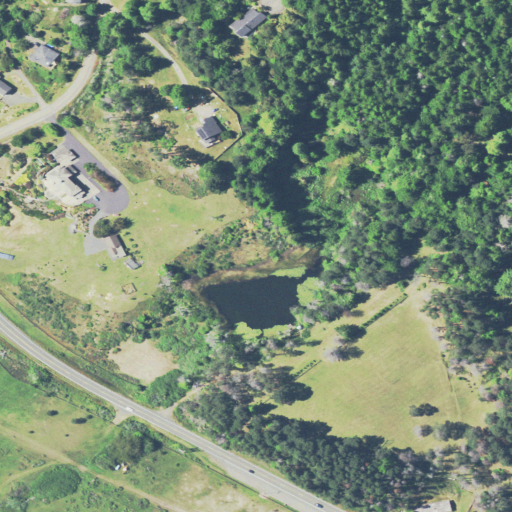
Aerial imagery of valley in California named Bourns Gulch containing shrub, evergreen forest, low intensity development, open development, medium intensity development, and open water